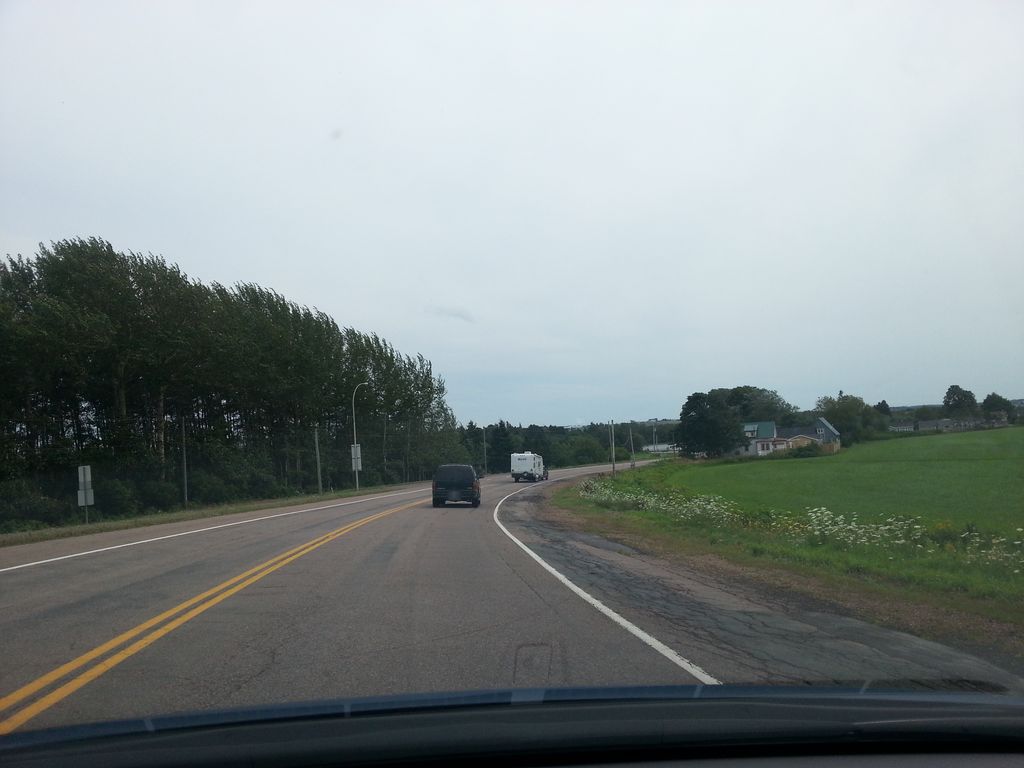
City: charlottetown